Interaction volume radius: 5 \u00c5
Interaction volume height: 15 \u00c5
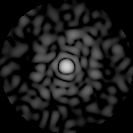
Disorder parameter: 0.8475